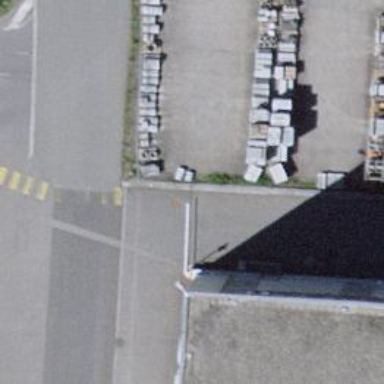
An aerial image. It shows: Lift gate barrier.